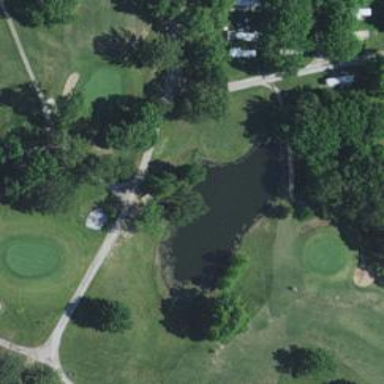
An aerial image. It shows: Picturesque scene of golf course with lateral water hazard.